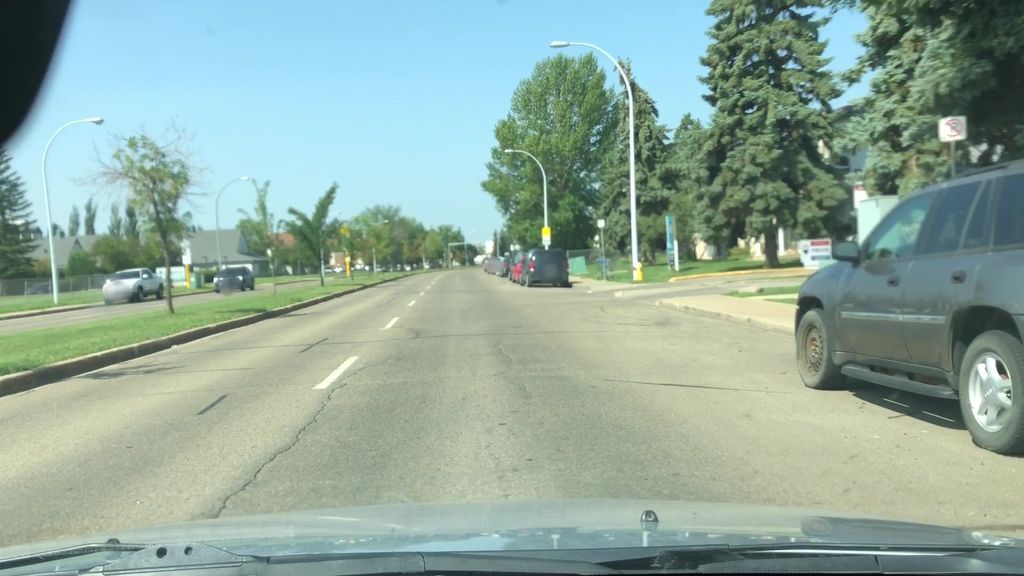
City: edmonton